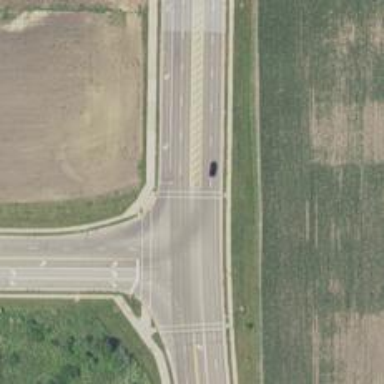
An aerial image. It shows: Asphalt cycleway with uncontrolled crossing. The crossing is marked with lines.